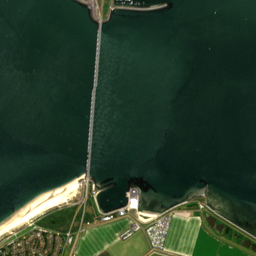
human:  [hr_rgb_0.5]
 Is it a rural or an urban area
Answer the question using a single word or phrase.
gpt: rural

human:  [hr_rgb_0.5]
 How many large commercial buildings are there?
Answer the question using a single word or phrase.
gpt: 0

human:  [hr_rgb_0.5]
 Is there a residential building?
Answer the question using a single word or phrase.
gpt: yes

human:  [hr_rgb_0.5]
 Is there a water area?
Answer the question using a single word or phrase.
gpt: yes

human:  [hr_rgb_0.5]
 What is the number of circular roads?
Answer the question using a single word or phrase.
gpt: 0

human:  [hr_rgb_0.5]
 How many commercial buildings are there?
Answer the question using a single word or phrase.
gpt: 4

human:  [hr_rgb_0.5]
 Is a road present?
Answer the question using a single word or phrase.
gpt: yes

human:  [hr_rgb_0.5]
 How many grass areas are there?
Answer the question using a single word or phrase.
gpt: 35

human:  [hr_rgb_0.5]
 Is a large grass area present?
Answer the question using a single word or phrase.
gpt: yes

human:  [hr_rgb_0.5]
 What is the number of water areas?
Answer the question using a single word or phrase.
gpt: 7

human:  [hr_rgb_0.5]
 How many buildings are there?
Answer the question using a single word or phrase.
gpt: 278

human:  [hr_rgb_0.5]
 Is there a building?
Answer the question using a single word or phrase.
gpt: yes

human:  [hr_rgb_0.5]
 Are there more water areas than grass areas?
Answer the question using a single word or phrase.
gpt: no

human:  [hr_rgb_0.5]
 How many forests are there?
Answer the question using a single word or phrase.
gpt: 14

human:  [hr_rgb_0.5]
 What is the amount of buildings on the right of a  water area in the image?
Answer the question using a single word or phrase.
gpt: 82

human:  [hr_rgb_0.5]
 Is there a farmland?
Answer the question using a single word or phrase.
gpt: yes

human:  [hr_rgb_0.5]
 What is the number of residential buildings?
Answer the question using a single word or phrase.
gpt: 273

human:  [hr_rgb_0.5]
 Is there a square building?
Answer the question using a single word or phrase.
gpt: yes

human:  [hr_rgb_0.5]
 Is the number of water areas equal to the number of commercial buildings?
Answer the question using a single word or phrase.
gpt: no

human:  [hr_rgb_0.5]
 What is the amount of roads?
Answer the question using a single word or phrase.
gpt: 90

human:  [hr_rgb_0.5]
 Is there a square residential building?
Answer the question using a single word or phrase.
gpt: yes

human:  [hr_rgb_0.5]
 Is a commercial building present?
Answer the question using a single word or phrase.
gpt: yes

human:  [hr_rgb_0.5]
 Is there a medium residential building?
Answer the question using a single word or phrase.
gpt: no

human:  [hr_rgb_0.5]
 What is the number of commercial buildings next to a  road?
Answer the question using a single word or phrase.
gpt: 4

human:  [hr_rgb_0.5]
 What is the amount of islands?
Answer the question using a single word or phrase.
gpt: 1

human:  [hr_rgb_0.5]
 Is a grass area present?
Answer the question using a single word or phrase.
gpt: yes

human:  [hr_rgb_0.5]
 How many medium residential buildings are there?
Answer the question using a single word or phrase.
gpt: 0

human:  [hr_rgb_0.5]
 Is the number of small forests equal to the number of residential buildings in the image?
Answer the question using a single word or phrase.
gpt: no

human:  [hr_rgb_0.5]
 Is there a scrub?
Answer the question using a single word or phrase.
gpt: yes

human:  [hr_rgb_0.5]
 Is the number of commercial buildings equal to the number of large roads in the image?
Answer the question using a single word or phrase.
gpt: no

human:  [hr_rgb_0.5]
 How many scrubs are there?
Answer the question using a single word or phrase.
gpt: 5

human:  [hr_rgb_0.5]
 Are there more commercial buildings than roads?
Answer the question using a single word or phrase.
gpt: no

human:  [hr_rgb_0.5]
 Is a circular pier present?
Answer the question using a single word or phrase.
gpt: no

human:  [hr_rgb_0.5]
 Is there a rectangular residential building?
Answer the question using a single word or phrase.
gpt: yes

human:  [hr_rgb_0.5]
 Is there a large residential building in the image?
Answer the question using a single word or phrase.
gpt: no

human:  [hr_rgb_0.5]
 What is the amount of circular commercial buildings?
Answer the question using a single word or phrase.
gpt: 0

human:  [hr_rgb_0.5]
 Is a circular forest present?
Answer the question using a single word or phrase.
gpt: no

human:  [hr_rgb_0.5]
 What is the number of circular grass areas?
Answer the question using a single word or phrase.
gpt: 0

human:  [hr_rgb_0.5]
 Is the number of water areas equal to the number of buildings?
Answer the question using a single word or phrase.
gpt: no

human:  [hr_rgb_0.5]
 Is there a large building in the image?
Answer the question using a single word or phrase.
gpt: no

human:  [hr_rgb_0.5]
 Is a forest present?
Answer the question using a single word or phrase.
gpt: yes

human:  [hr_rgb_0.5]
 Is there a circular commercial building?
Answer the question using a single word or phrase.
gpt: no

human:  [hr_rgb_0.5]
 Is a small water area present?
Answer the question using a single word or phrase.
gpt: yes

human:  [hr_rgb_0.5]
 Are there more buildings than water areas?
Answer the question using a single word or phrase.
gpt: yes

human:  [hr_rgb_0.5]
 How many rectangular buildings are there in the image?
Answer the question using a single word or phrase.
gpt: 84

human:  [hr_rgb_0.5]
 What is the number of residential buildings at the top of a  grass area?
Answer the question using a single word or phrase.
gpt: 273

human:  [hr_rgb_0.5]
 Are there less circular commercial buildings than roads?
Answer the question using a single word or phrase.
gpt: yes

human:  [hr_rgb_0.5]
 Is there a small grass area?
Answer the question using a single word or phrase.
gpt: yes

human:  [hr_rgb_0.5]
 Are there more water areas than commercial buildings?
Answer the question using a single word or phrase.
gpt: yes

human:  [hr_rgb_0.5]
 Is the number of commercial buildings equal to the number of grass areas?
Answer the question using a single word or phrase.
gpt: no

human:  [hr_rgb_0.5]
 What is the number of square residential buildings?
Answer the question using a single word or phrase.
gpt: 2

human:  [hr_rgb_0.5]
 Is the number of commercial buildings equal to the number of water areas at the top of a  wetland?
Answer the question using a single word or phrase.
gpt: no

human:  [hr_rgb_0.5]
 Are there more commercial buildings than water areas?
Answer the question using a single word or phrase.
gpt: no

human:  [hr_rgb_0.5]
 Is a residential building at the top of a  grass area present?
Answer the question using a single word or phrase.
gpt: yes

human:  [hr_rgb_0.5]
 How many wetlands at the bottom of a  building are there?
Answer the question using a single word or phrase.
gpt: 3

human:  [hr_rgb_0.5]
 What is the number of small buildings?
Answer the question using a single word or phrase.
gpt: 277

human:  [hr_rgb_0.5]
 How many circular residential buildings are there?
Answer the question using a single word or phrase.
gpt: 2

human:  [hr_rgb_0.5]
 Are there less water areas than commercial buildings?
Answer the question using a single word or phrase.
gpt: no

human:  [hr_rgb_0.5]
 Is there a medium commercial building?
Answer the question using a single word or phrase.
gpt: yes

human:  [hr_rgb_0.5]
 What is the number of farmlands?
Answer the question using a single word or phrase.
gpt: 5

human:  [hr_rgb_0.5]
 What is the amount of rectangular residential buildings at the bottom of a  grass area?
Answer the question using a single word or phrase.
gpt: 81

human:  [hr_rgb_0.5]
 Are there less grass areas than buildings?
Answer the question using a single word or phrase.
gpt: yes

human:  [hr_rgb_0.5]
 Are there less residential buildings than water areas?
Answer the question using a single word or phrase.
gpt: no

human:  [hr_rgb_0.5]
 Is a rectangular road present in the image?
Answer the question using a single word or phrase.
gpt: no